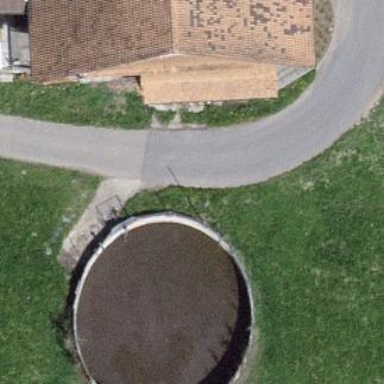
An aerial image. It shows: Storage tank with man-made structure.